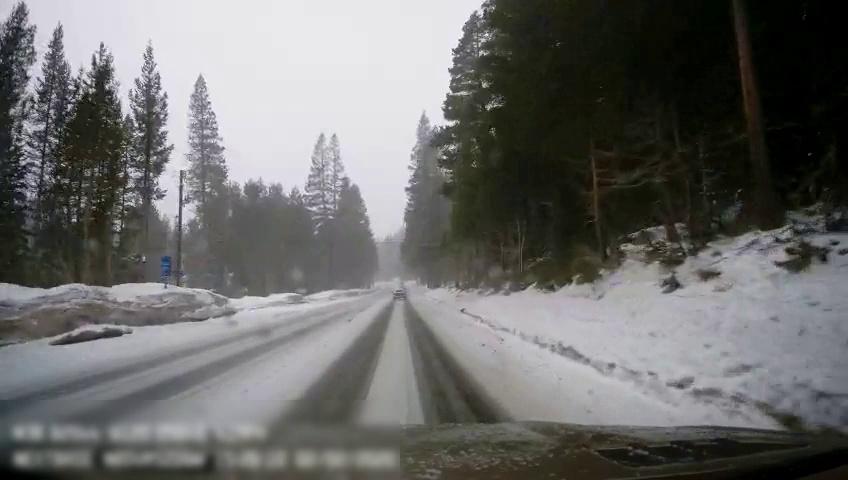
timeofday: Day
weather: Snowy
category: Drivable Space
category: Vehicles | SUV